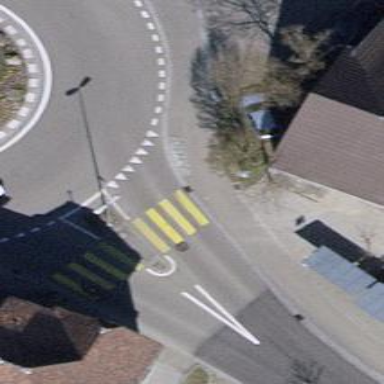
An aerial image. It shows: Marked road crossing with visible crossing markings.